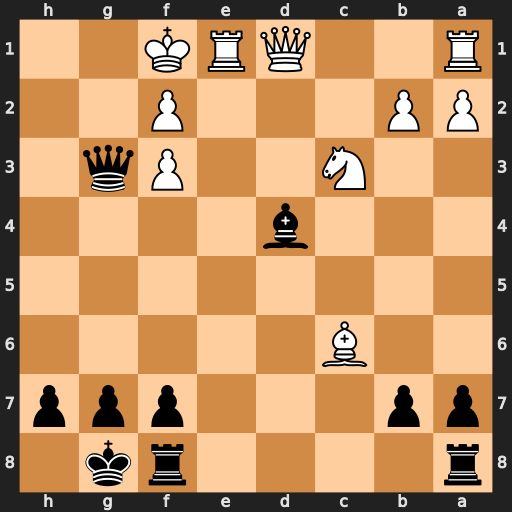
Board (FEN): r4rk1/pp3ppp/2B5/8/3b4/2N2Pq1/PP3P2/R2QRK2
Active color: b
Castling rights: -
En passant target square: -
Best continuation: Qxf2#